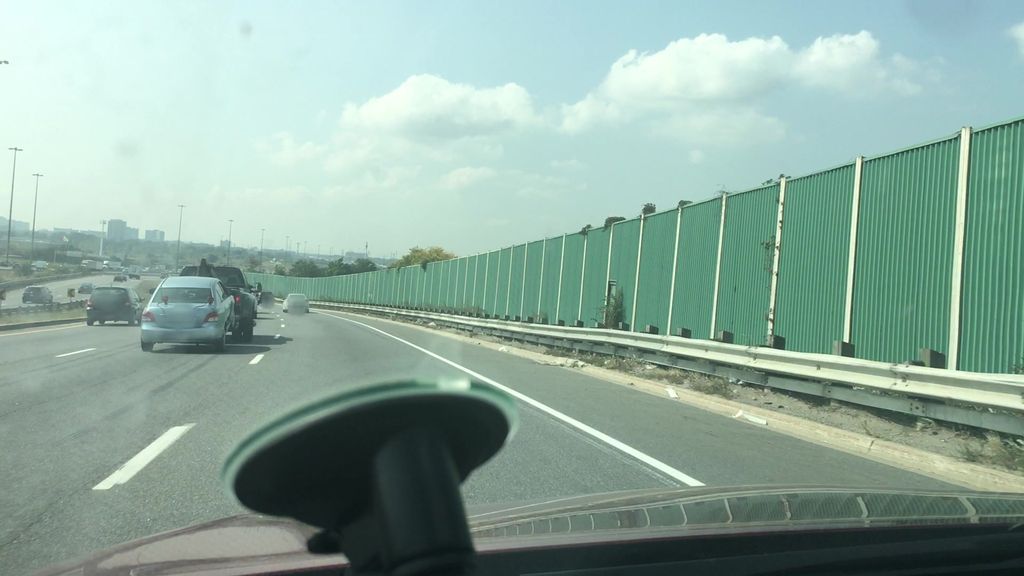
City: toronto